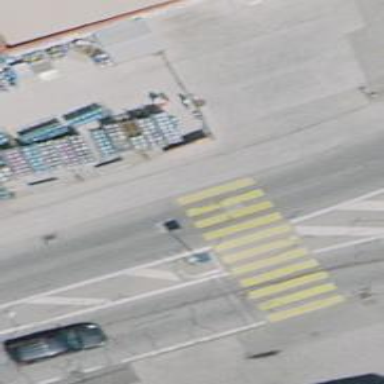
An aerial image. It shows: Kerb barrier.